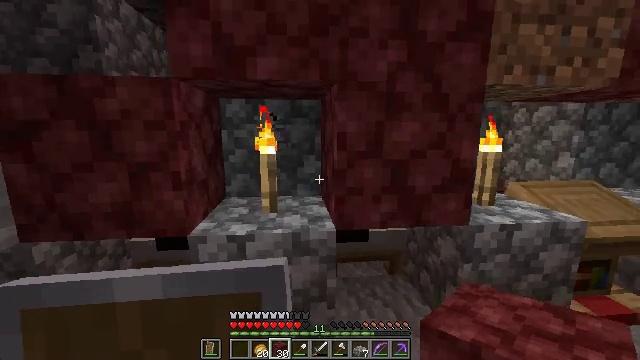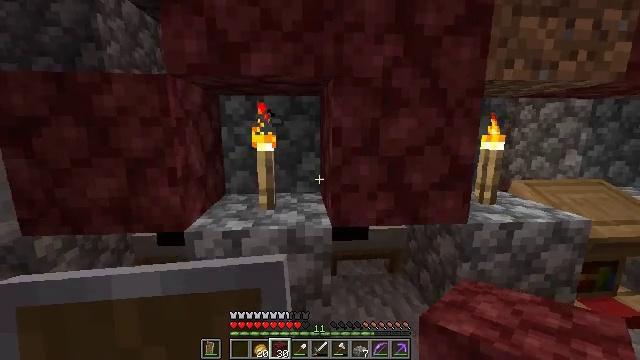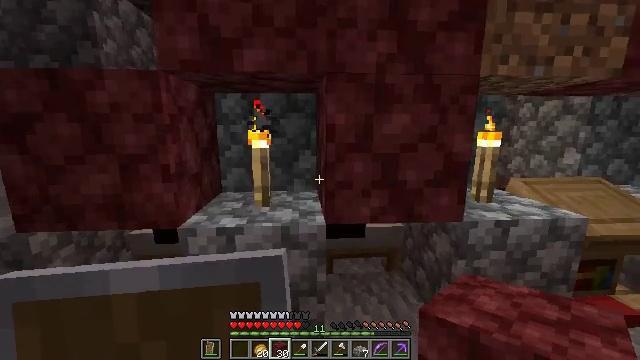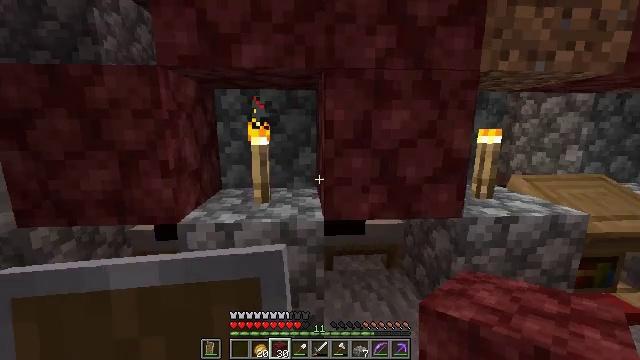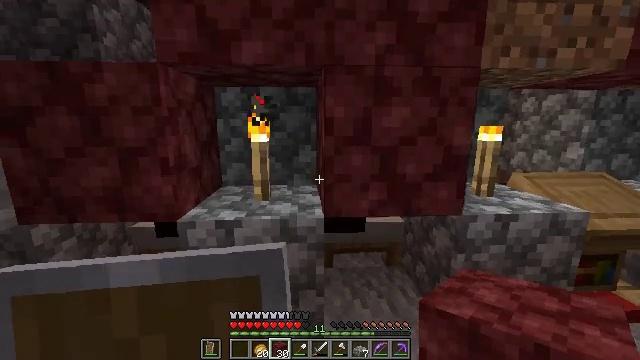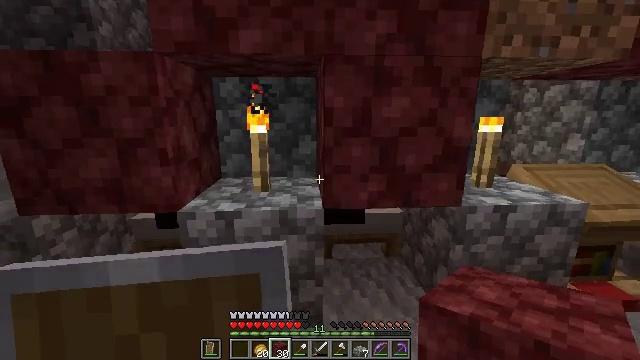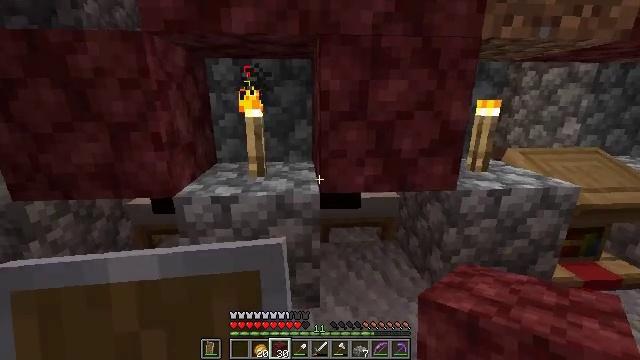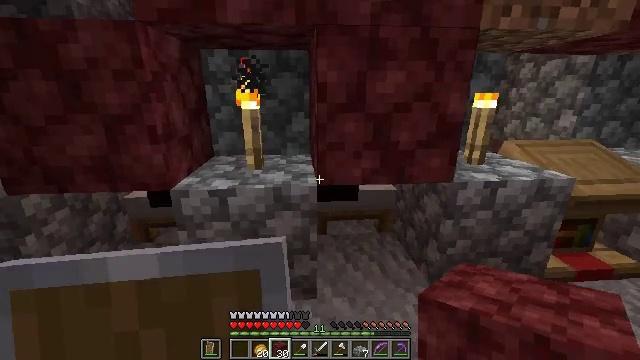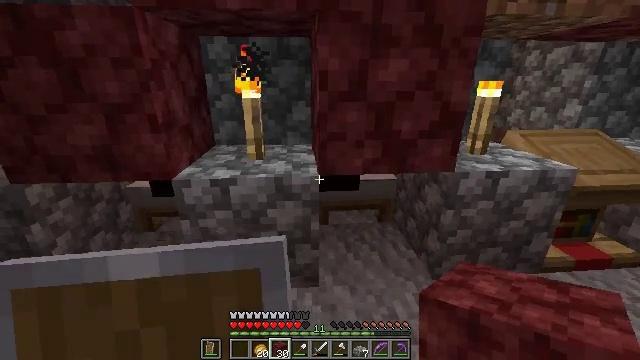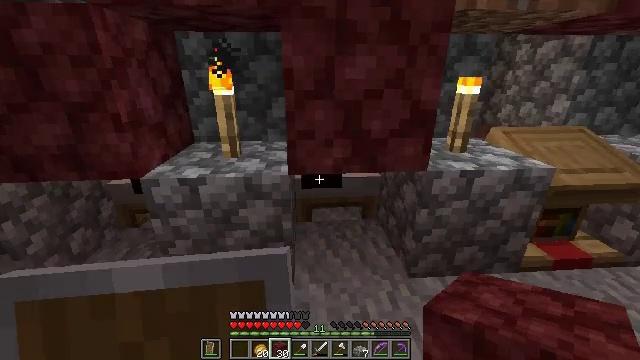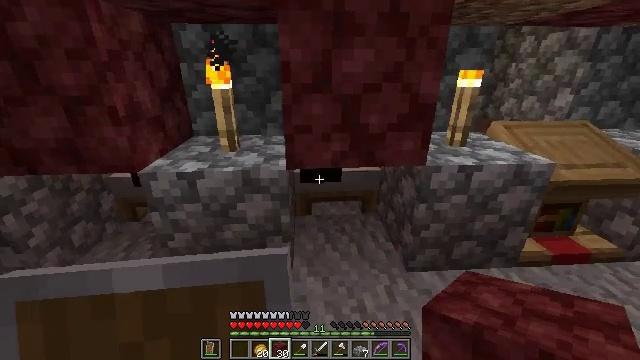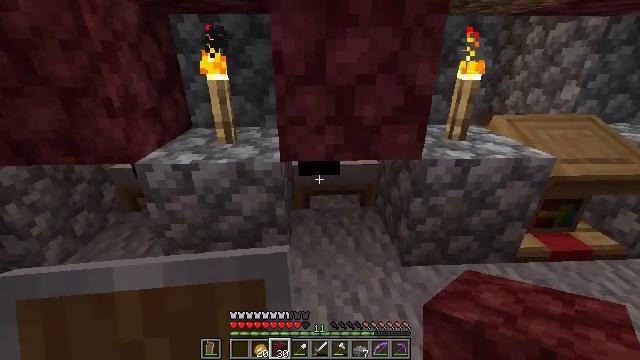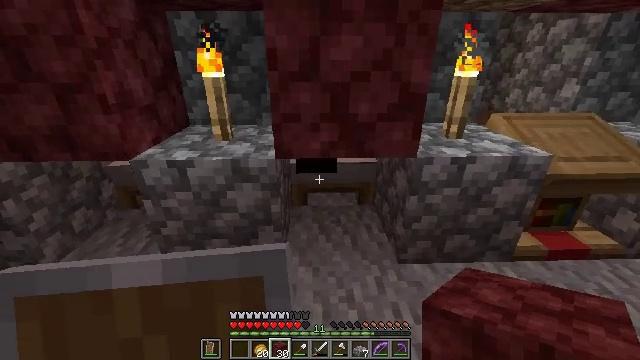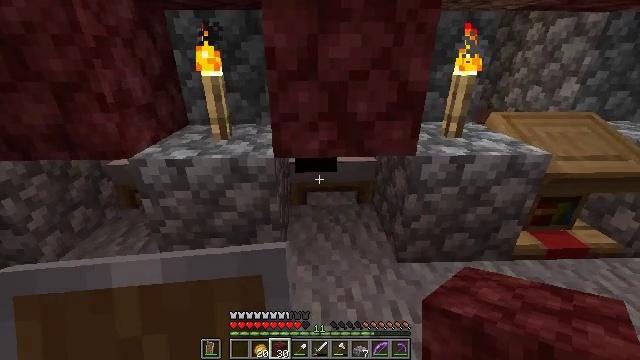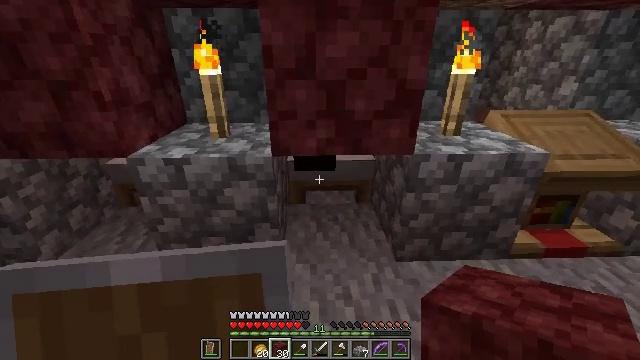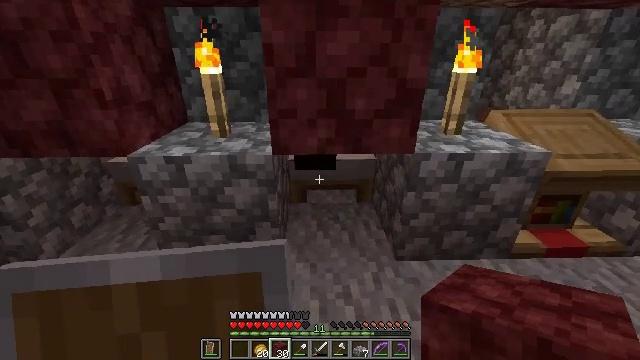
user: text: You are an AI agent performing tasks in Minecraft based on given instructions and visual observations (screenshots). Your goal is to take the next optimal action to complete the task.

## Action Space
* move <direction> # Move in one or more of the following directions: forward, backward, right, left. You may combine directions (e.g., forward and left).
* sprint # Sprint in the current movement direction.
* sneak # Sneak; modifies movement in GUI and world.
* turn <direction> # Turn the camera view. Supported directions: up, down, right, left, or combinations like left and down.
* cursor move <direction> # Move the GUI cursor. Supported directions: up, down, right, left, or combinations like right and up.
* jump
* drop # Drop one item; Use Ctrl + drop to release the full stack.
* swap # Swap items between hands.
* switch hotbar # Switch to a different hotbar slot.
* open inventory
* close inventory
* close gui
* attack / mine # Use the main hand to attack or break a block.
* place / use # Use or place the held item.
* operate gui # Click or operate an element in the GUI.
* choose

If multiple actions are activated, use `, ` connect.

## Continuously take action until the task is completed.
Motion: motion action
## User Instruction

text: Mine cobblestone to craft tools and furnaces.
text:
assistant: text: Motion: turn left
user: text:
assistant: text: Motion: no_op
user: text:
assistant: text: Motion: no_op
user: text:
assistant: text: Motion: no_op
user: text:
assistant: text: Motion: turn down
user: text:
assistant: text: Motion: turn down
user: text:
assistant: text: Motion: turn down
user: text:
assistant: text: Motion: move right, turn down
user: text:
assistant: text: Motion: move right, turn down
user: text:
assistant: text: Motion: turn down
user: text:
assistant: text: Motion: turn left and down
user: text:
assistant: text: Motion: no_op
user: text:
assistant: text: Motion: no_op
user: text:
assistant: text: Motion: no_op
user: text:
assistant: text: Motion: no_op
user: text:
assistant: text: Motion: no_op
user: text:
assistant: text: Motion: turn up
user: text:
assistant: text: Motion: no_op
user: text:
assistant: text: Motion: turn up
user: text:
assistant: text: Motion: turn up
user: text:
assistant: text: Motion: turn up
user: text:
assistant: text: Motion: turn right
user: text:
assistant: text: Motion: turn right and down
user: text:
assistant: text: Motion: turn right and up
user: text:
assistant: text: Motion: turn right and up
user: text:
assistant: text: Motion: move forward, turn right
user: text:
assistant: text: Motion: move forward
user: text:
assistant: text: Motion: turn right
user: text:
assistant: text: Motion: move forward, turn right
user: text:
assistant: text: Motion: move forward, turn right